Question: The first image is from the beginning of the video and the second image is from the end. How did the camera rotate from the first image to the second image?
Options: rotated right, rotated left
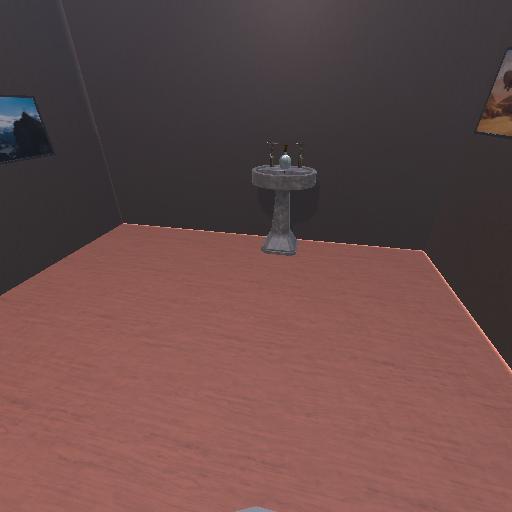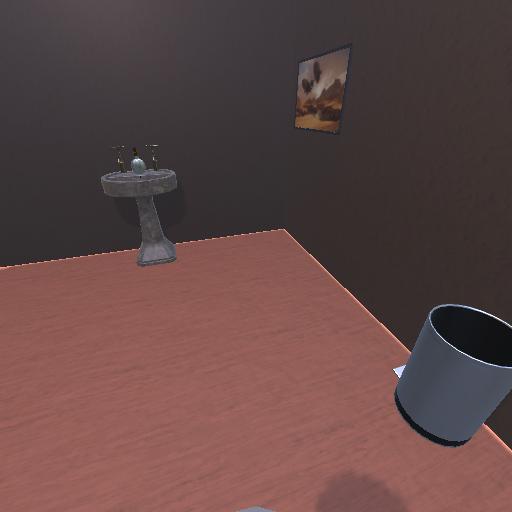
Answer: rotated right